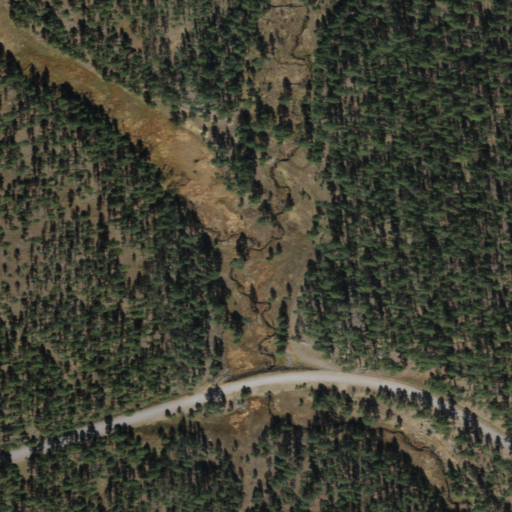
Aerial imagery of valley in Arizona named East Draw containing evergreen forest and herbaceous wetlands